Question: I want to know username and password of a HTTP request using basic authentication.
I'm using WebServiceContext.
'''
@Resource
private WebServiceContext context;
'''
I can know the username by using context.getUserPrincipal().toString()
But I still want to know the password.By making debug I am allowed to see my password, which is password.

How can I retrieve the submitted password accessing only the 'WebServiceContext'?
I can see it on debug, can't I access it directly from code?
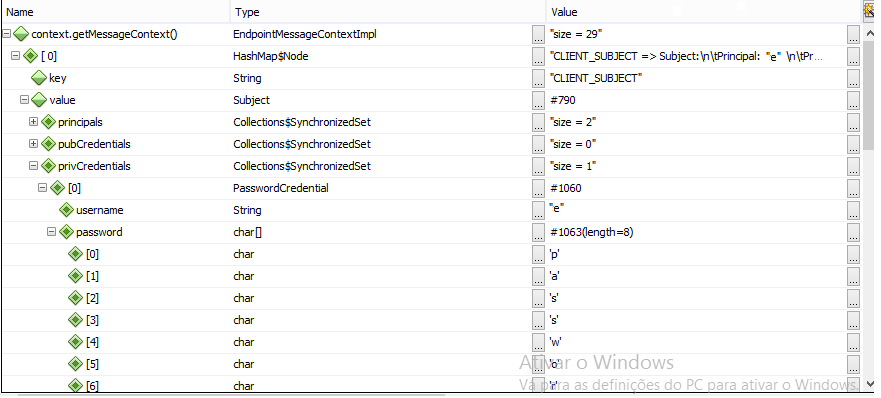
Answer: password is a 'char array', if you use 'toString()' you will return the memory address of the array.
instead, use 'String.valueOf(passwordAsCharArray);'
Assuming you have the correct getters,
'''
String.valueOf(( new ArrayList<PasswordCredential>((((Subject)context.getMessageContex t().get(" CLIENT_SUBJECT")).get PrivCredentials ())).get(0)).getPassword());
'''